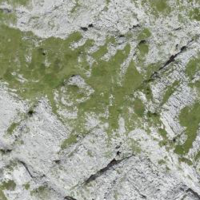
EUNIS habitat code: 48
Species observed at this site:
Rhododendron ferrugineum
Parnassia palustris
Vaccinium myrtillus
Vaccinium vitis-idaea
Pinguicula alpina
Silene acaulis
Campanula scheuchzeri
Phoenicurus ochruros
Gomphocerippus rufus
Aglais urticae
Dryopteris villarii
Draba aizoides
Dryas octopetala
Phyllopertha horticola
Galium anisophyllon
Turdus torquatus
Sagina saginoides
Erebia tyndarus
Polystichum lonchitis
Salix appendiculata
Regulus regulus
Pyrrhocorax graculus
Arenaria ciliata